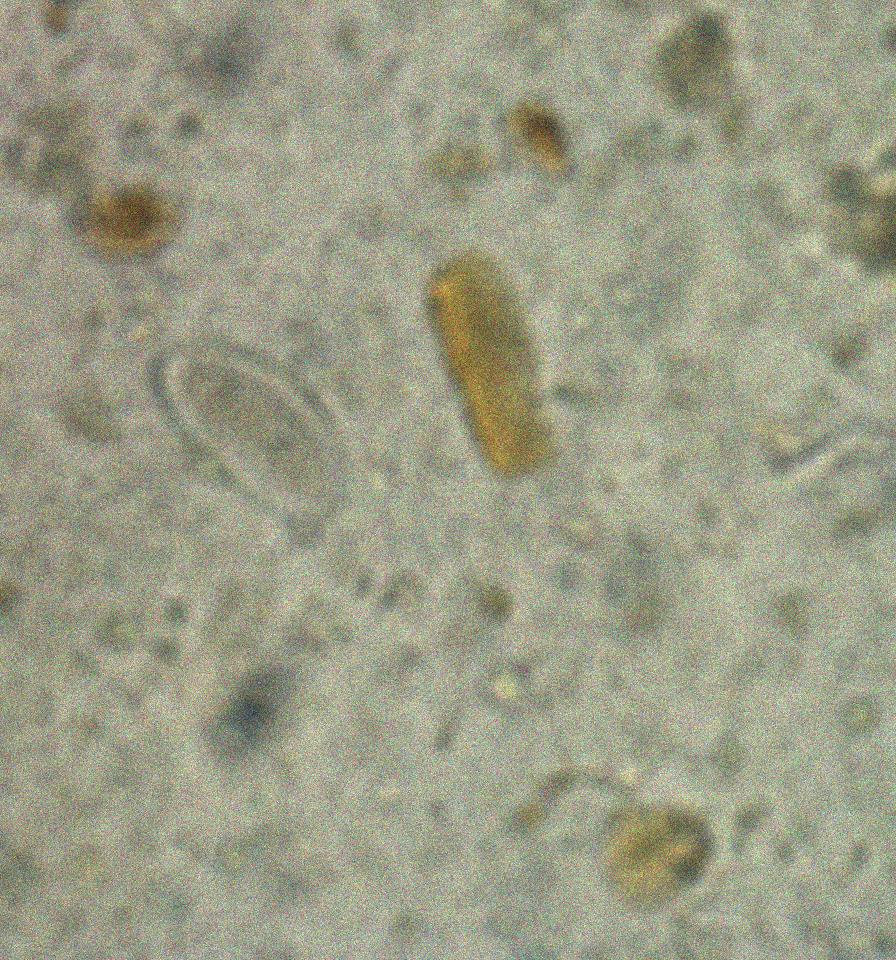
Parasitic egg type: Enterobius vermicularis